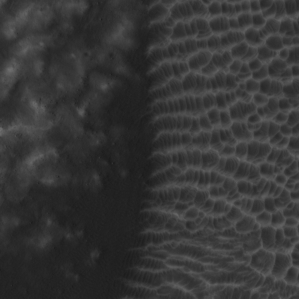
Label: non_frost